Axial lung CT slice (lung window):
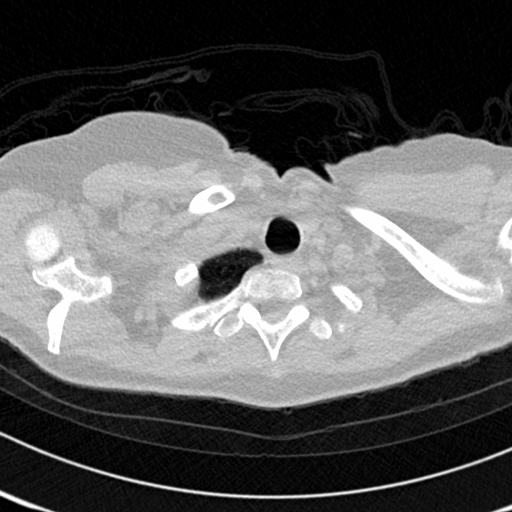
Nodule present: no